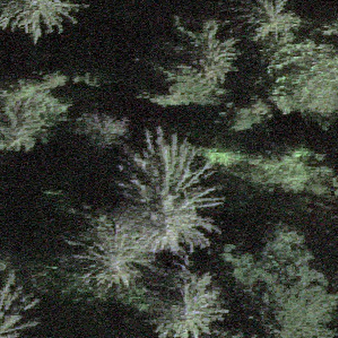
Label: other